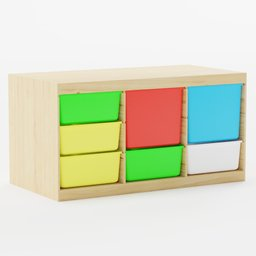
Label: furniture